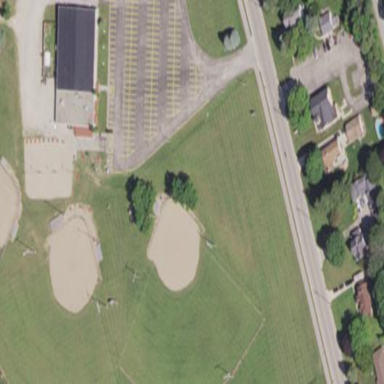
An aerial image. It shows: Baseball pitch for leisure and sports activities.